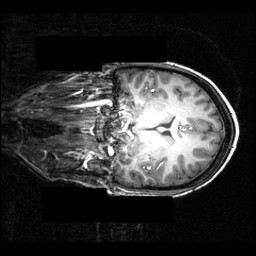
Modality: T1w
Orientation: coronal
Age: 25
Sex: female
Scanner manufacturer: siemens
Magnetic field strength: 3.951 T
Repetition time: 1.5 s
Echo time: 0.00335 s